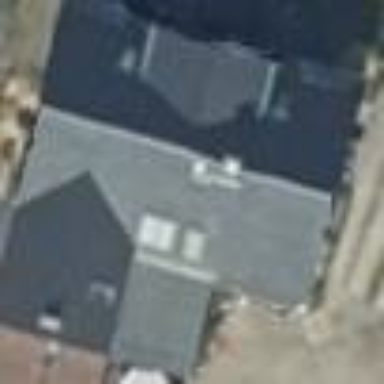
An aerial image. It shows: House with multiple parts.